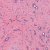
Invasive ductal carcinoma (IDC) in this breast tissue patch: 1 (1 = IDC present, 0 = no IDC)